Current action and preconditions to check: trajectory_clear

Your task: For each precondition in the list above, predict whether it will hold at this action.

Consider the current scene as observed from the mobile robot's camera, and analyze the predicted future states of all dynamic agents (e.g., people, animals, vehicles, or any moving entities) within the NEXT SECOND.

IMPORTANT: Only answer "very likely" if you are absolutely certain—based on strong, clear evidence—that a dynamic agent will violate the precondition in the predicted future state. Do NOT answer "very likely" for unlikely, ambiguous, or low-probability risks.

Ask yourself for each precondition: Is there a high probability, with clear and convincing evidence, that the predicted future states of any dynamic agent will interfere with the predicted future state of the currently executing action within the NEXT SECOND, causing that precondition to fail?

Assess the risk level based on these predictions. Use "likely" or "very likely" if motions create a clear risk of interference.

Use "neutral" or "improbable" if agents are nearby but their predicted paths are clearly diverging or non-conflicting.

Failure Risk Categories: "very improbable", "improbable", "neutral", "likely", "very likely"

Answer Format: Output ONLY the probability_of_failure value from these categories: "very improbable", "improbable", "neutral", "likely", "very likely"

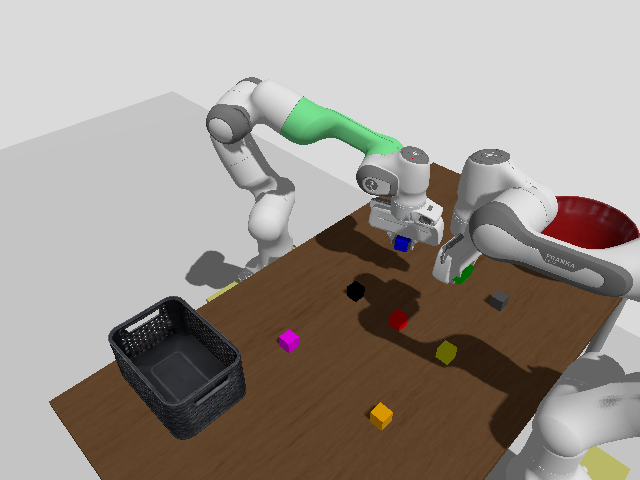

Answer: improbable